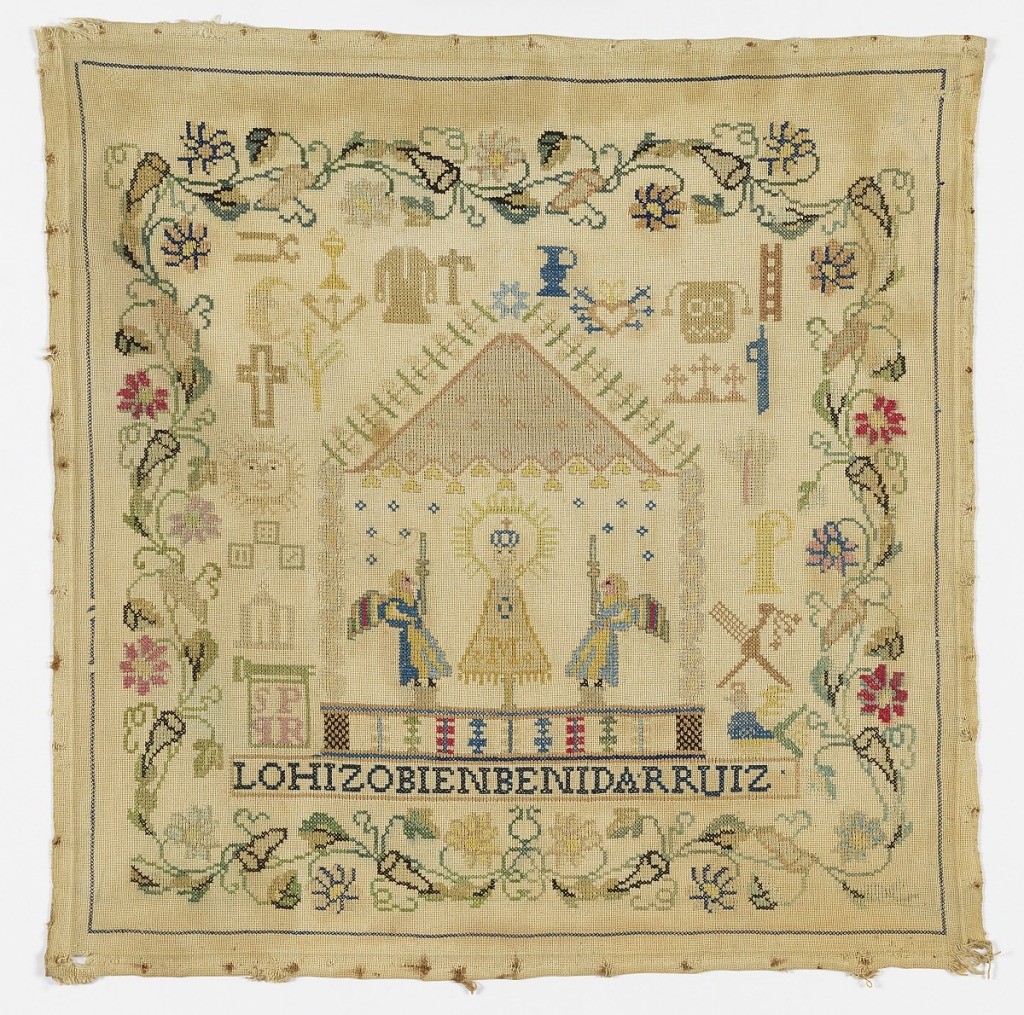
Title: Sampler
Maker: R. Ruiz
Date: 1800–1850
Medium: silk embroidery on cotton foundation Technique: cross stitch on plain weave
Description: Figure of the Virgin Mary with angels under a canopy, surrounded by symbols of the Crucifixion. Floral border.